Question: I have two 'git repositories' -
- 'src/com/yadavvi/stringsearch'- 'src/com/yadavvi/prettyprint''src/com/yadavvi/tree''src/com/yadavvi/treewoq'
I want to merge both these repositories into a single repository , such that the final directory structure of the resulting repo would be -
> src/com/yadavvi/stringsearch
src/com/yadavvi/prettyprint
src/com/yadavvi/tree
src/com/yadavvi/treewoq
However, I get to see only 'src/com/yadavvi/stringsearch' and others are visible ONLY in the commit history.
I followed <URL> tutorials for merging two repos, but the output that I get is somewhat like this -

Here is my <URL> when I pushed it.
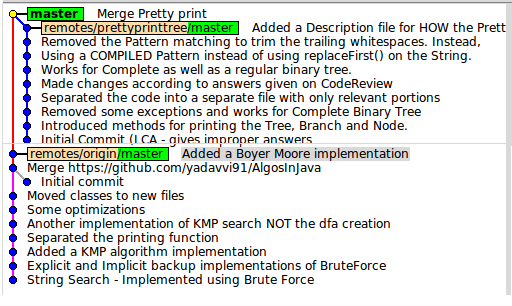
Answer: Your merge commit deleted everything that was not under stringsearch. You need to reset to a commit before the merge and try again. Use --no-commit on the merge command and make sure the index contains all the files from the other branch before you commit the merge.